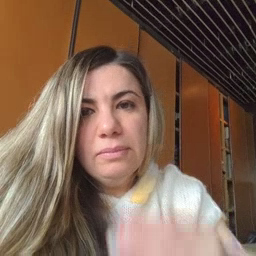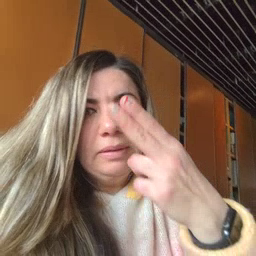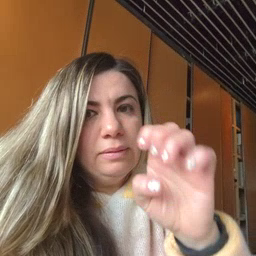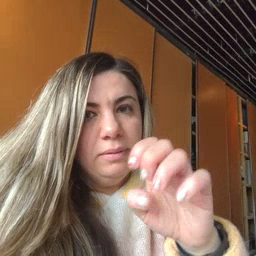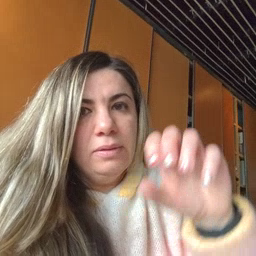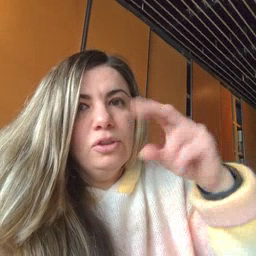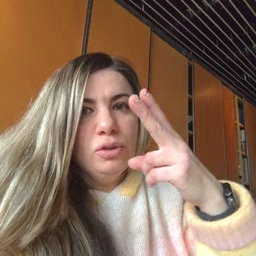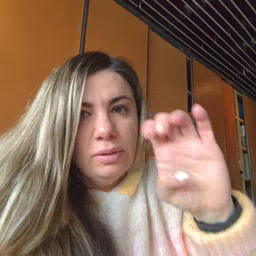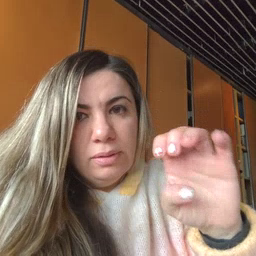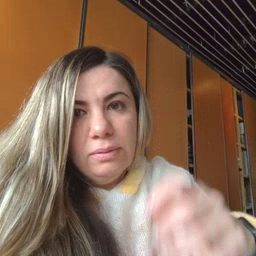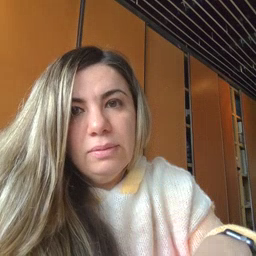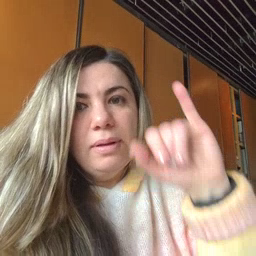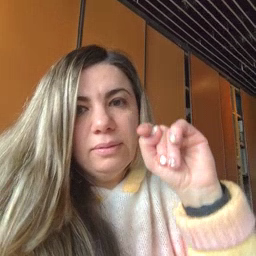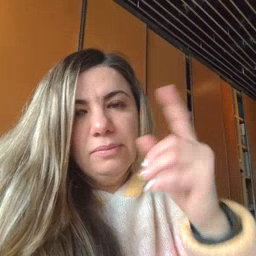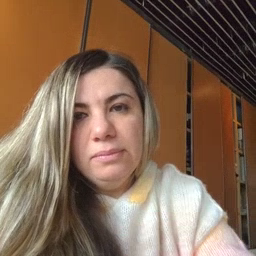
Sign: hesheit